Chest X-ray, AP view. Patient: 22 years old, sex M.
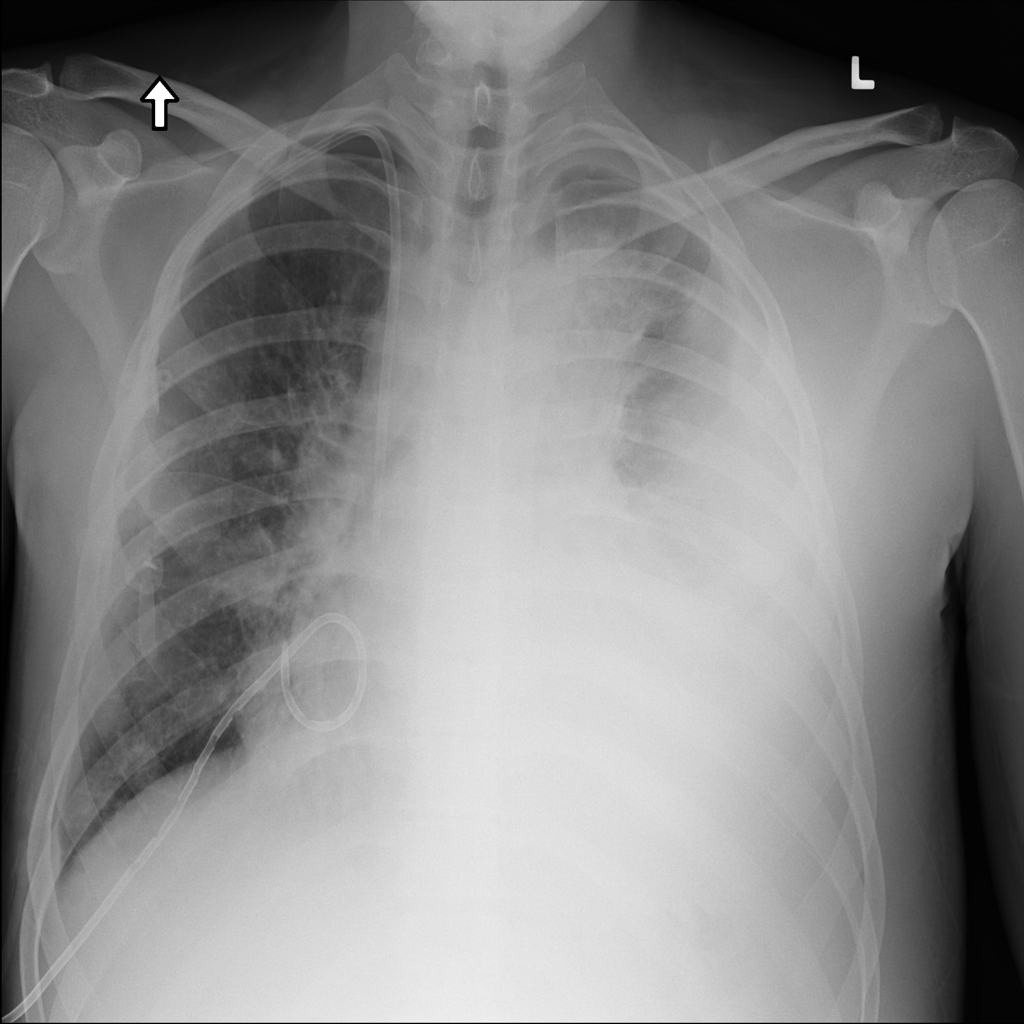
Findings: Infiltration